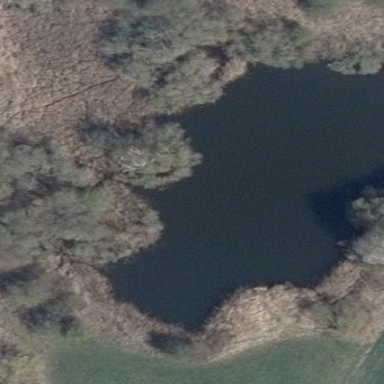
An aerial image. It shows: Pond with natural water.